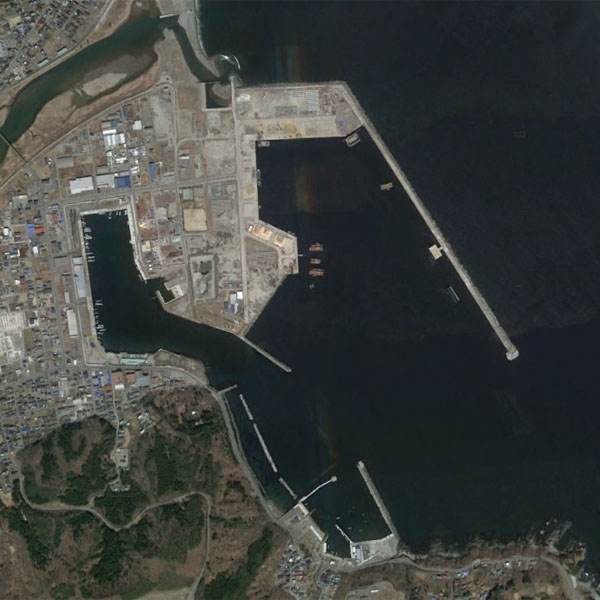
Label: Port